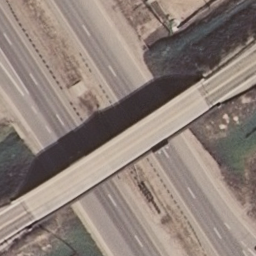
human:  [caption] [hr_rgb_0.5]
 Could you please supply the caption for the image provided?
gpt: An overpass cross two roads vertically with some plants surounded the roads .

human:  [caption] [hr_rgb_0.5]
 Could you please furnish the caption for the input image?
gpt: An overpass go across two roads vertically with no cars on the roads .

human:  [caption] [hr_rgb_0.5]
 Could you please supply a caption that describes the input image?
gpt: An overpass cross the roads vertically .

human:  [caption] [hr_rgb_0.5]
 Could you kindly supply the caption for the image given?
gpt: An overpass cross two roads vertically with no cars on the roads .

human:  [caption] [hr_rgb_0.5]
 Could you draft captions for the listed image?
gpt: An overpass go across two roads with no cars on the roads and surrounded by plants .